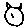
Label: cat